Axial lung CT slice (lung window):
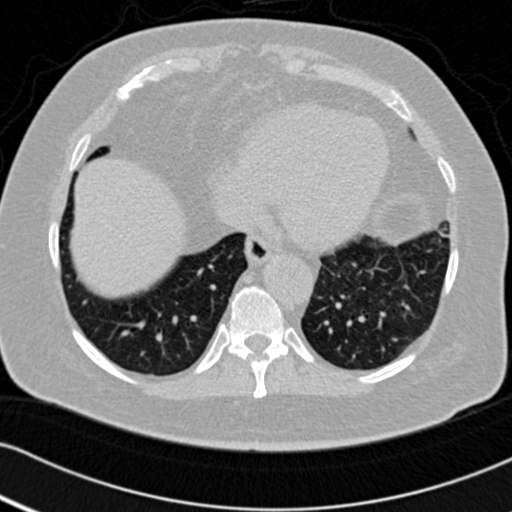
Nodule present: no